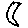
Label: moon